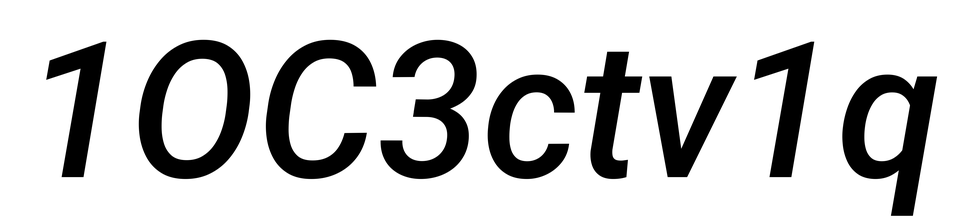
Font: Roboto-Italic_Medium_Italic